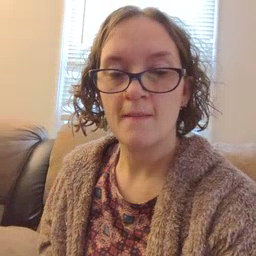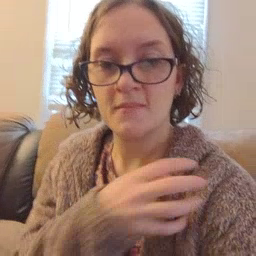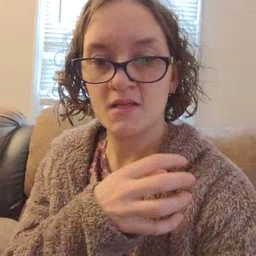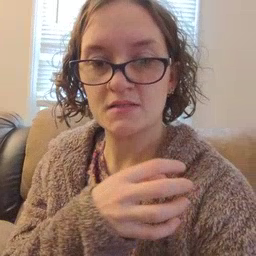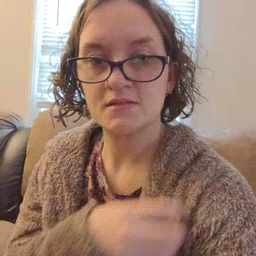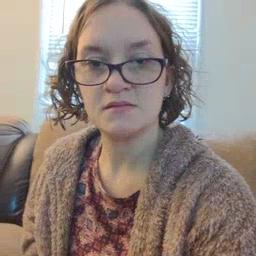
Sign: police